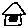
Label: house